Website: apple
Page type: billing-address
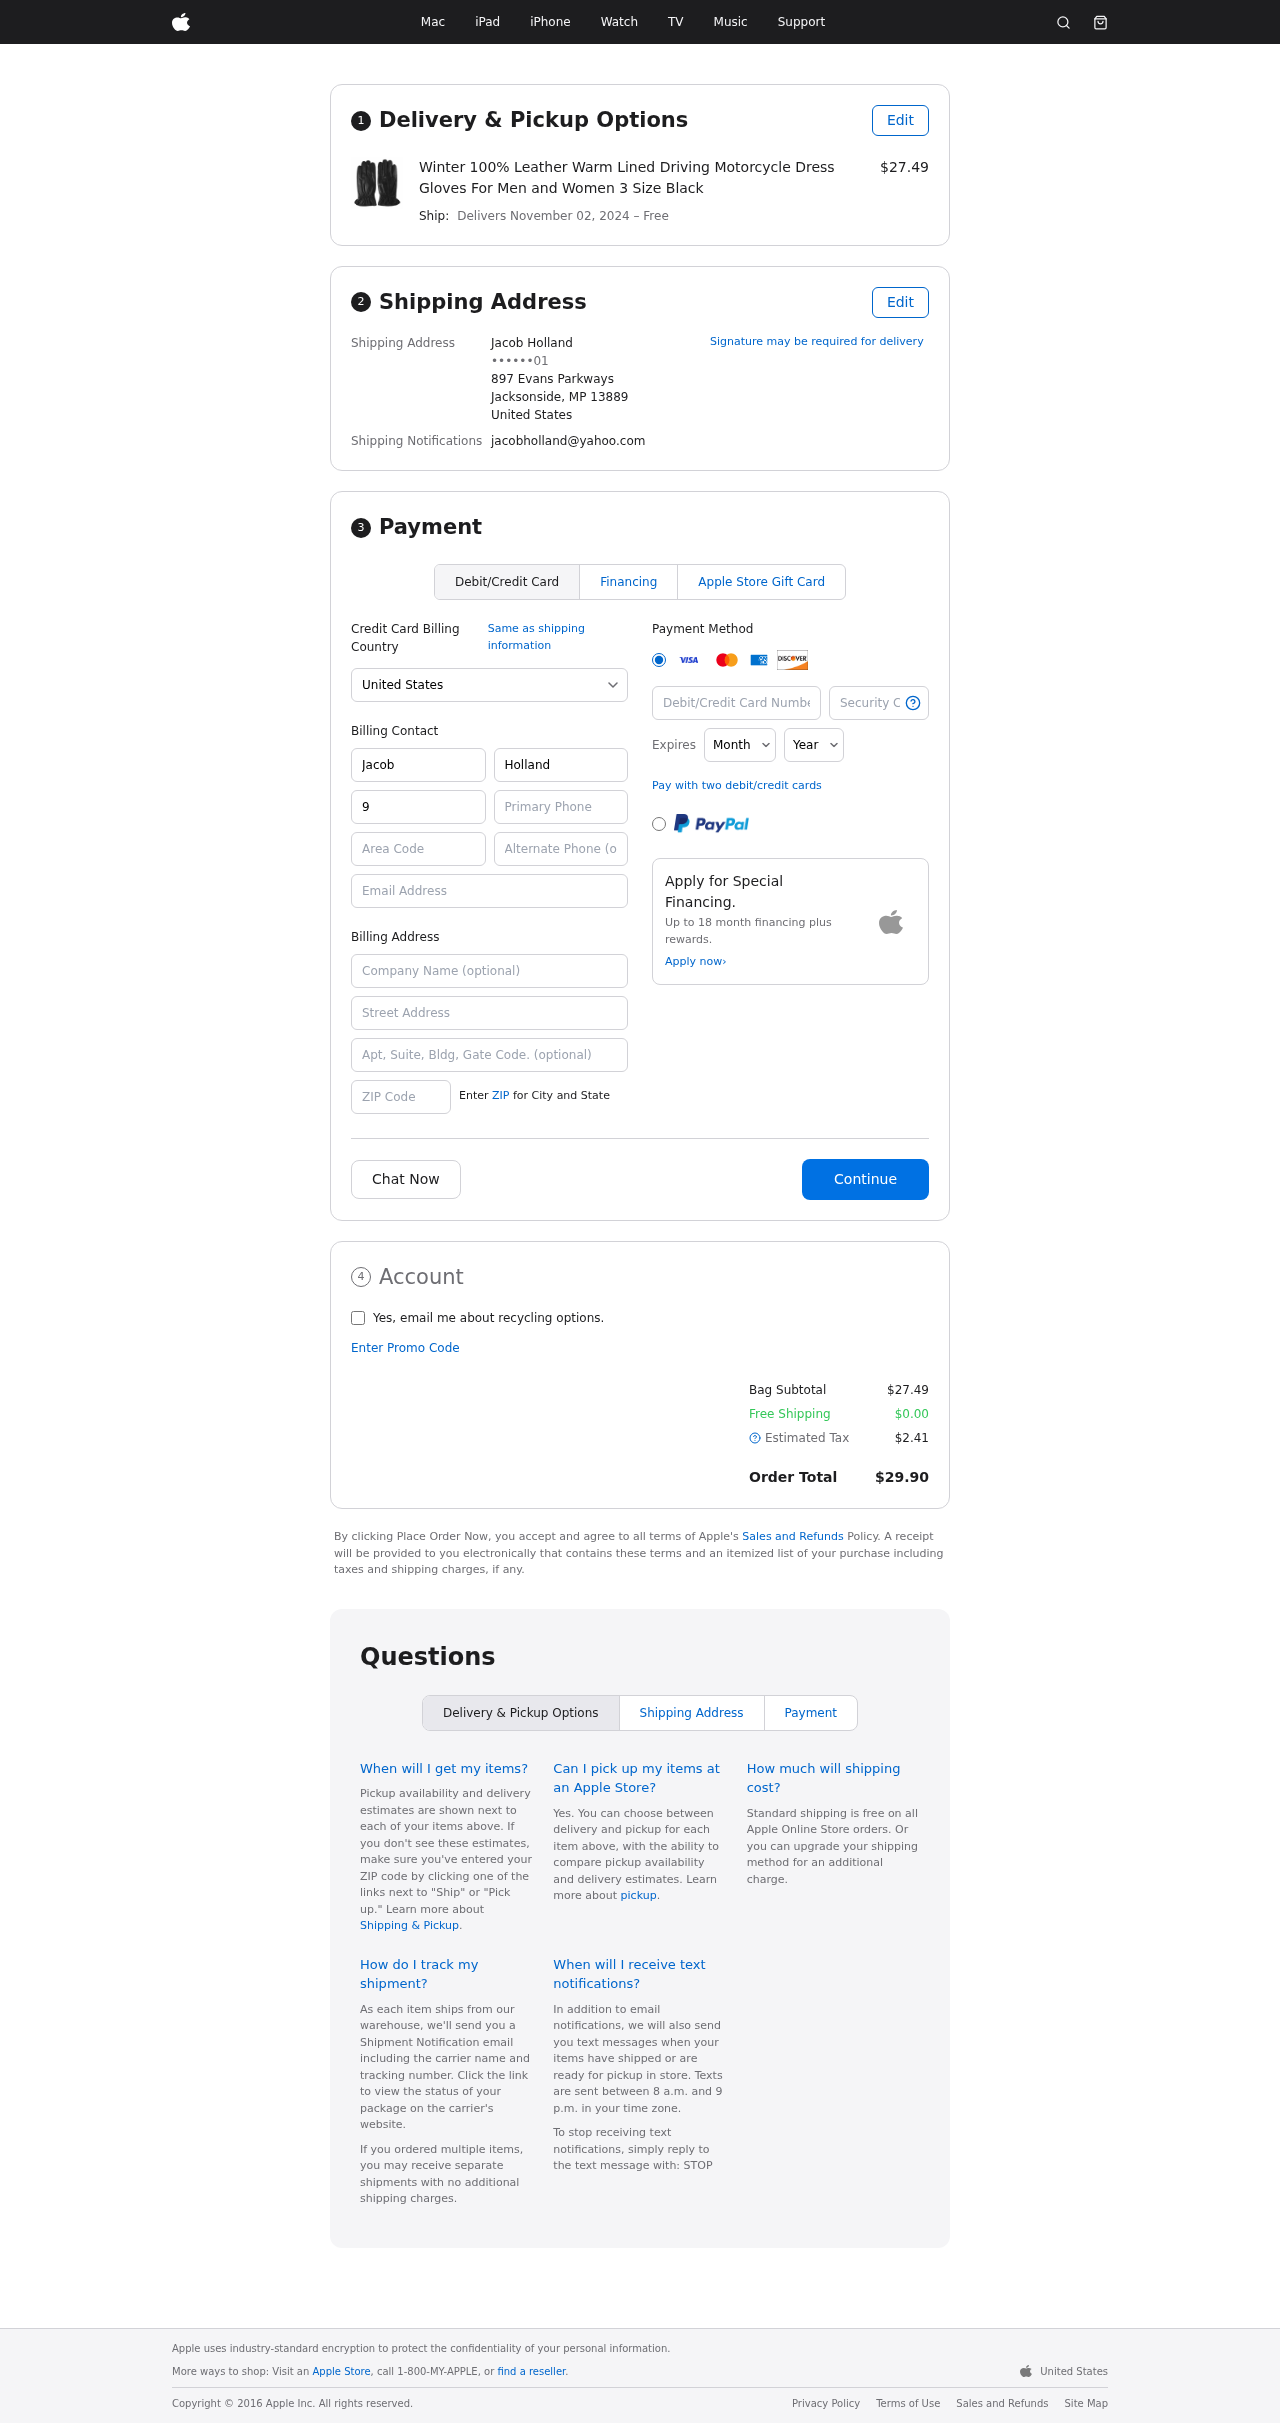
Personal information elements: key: PII_CARD_CVV
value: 065
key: PII_CARD_EXPIRY_MONTH
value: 12
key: PII_CARD_EXPIRY_YEAR
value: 27
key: PII_CARD_NUMBER
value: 2394 1442 4110 7032
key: PII_CITY_STATE_ZIP
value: Jacksonside, MP 13889
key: PII_COUNTRY
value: United States
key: PII_EMAIL
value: jacobholland@yahoo.com
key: PII_FULLNAME
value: Jacob Holland
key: PII_STREET
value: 897 Evans Parkways
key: PII_PHONE_MASKED
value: ••••••01
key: PII_BILLING_FIRSTNAME
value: Jacob
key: PII_BILLING_LASTNAME
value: Holland
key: PII_BILLING_PHONE_AREA
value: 990
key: PII_BILLING_PHONE
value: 9908263101
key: PII_BILLING_PHONE_ALT_AREA
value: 330
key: PII_BILLING_PHONE_ALT
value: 3302258847
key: PII_BILLING_EMAIL
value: jacobholland@yahoo.com
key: PII_BILLING_STREET
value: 897 Evans Parkways
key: PII_BILLING_STREET2
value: Apt. 267
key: PII_BILLING_POSTCODE
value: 13889
Product elements: key: PRODUCT1_NAME
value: Winter 100% Leather Warm Lined Driving Motorcycle Dress Gloves For Men and Women 3 Size Black
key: PRODUCT1_PRICE
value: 27.49
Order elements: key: ORDER_DELIVERY_DATE
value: November 02, 2024
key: ORDER_SUBTOTAL
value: $27.49
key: ORDER_SHIPPING_COST
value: $0.00
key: ORDER_TAX
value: $2.41
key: ORDER_TOTAL
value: $29.90